Interaction volume radius: 5 \u00c5
Interaction volume height: 15 \u00c5
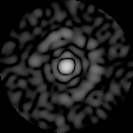
Disorder parameter: 0.8574